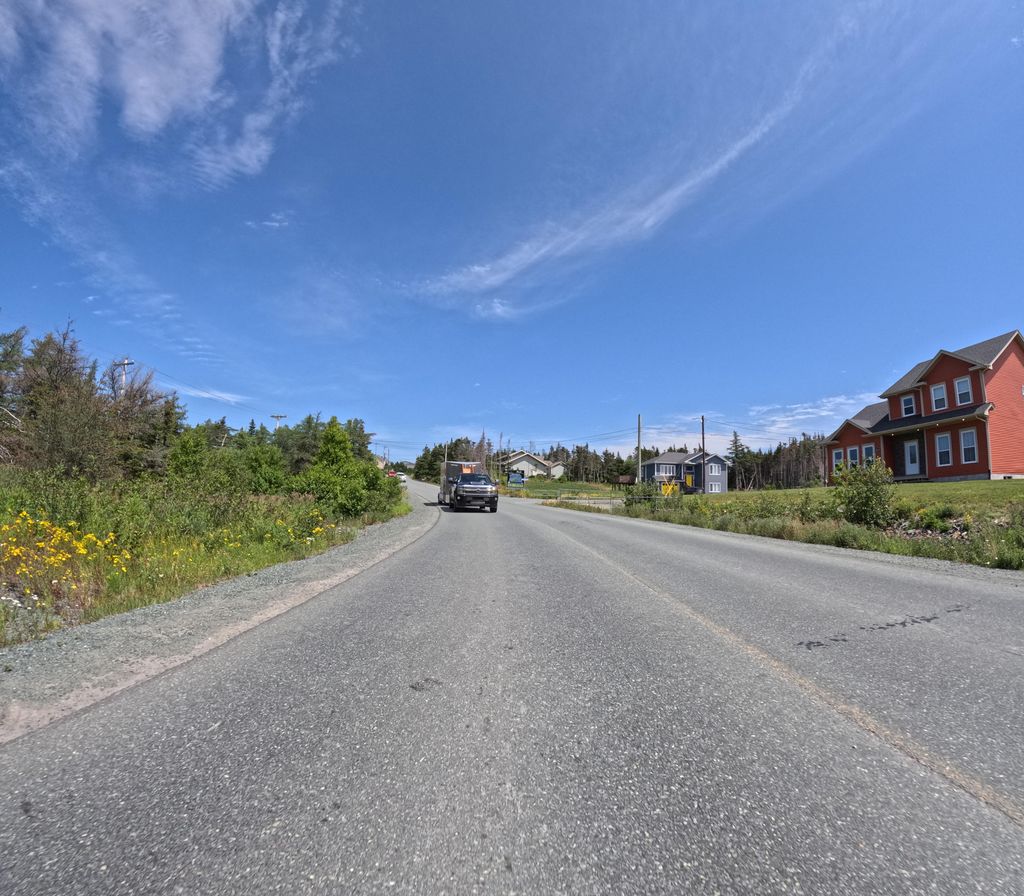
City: st_johns